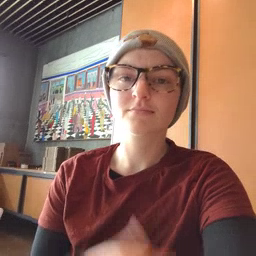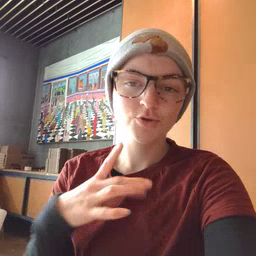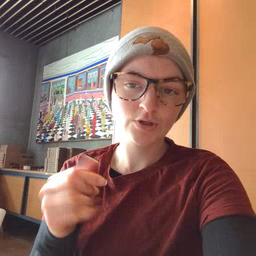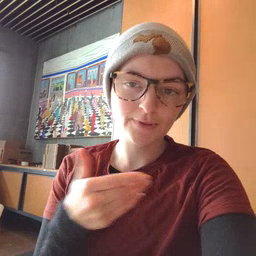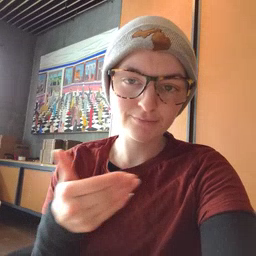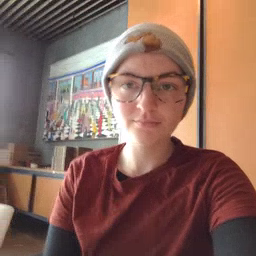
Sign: puppy